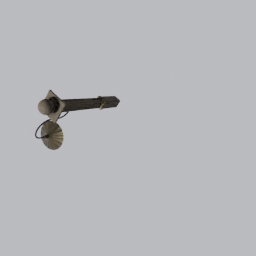
Label: lighting